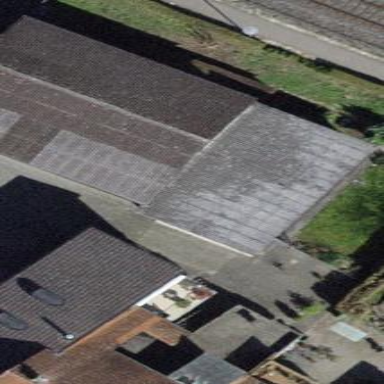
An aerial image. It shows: Building with tile roof.